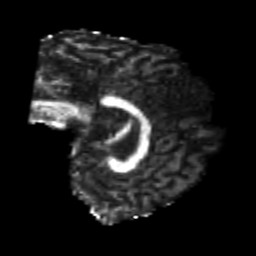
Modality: FA
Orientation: sagittal
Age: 23
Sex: male
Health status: healthy
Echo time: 0.074 s